Question: I want to open page in new tab while clicking on the gridview link button. But I want to open new page based on alert type. For example, from the given below grid I clicked link button of Alert1 then it should open 'alert1.aspx' page, if it is Alert2 then 'alert2.aspx'. etc
Help me to find a proper solution. Thank you.

'''
<asp:GridView ID="GridView1" runat="server" AutoGenerateColumns="False" ShowHeader="False">
<Columns>
<asp:TemplateField HeaderText="Alert Type" SortExpression="Alert_Type">
<EditItemTemplate>
<asp:Label ID="Label1" runat="server" Text='<%# Eval("Alert_Type") %>'>
</asp:Label>
</EditItemTemplate>
<ItemTemplate>
<asp:Label ID="Label1" runat="server" Text='<%# Bind("Alert_Type") %>'>
</asp:Label>
</ItemTemplate>
</asp:TemplateField>
<asp:BoundField DataField="Created_Time" HeaderText="Created Time"
ReadOnly="True" SortExpression="Created_Time" />
<asp:TemplateField >
<ItemTemplate>
<asp:LinkButton ID="lnk" runat="server" Text="Click" OnClick="lnk_Click">
</asp:LinkButton>
</ItemTemplate>
</asp:TemplateField>
</Columns>
</asp:GridView>
'''
'''
protected void lnk_Click(object sender, EventArgs e)
{
Page.ClientScript.RegisterStartupScript(this.GetType(), "OpenWindow", "window.open('alert1.aspx','_newtab');", true);
}
'''
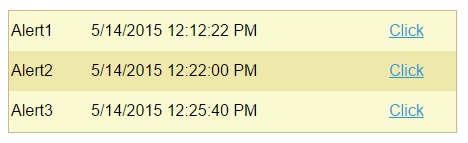
Answer: Here's the solution that you looking for:
'''
protected void lnk_Click(object sender, EventArgs e)
{
LinkButton lnk = sender as LinkButton;
Label Label1 = lnk.NamingContainer.FindControl("Label1") as Label;
if (Label1.Text == "Alert1")
{
Page.ClientScript.RegisterStartupScript(this.GetType(), "OpenWindow", "window.open('alert1.aspx','_blank');", true);
}
else if (Label1.Text == "Alert2")
{
Page.ClientScript.RegisterStartupScript(this.GetType(), "OpenWindow", "window.open('alert2.aspx','_blank');", true);
}
}
'''